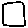
Label: square